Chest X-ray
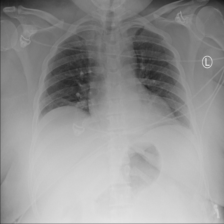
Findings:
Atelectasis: negative
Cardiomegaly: positive
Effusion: negative
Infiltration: negative
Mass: negative
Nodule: negative
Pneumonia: negative
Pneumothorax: negative
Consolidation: negative
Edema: negative
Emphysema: negative
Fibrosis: negative
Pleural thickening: negative
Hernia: negative